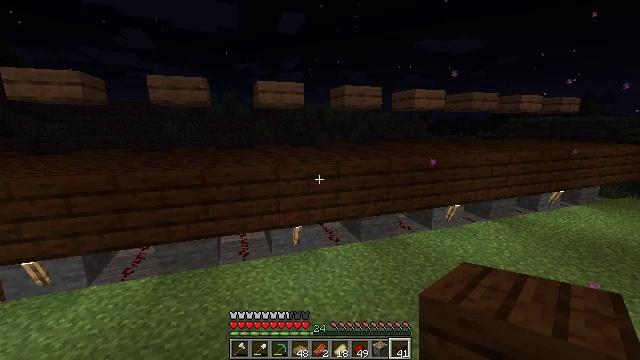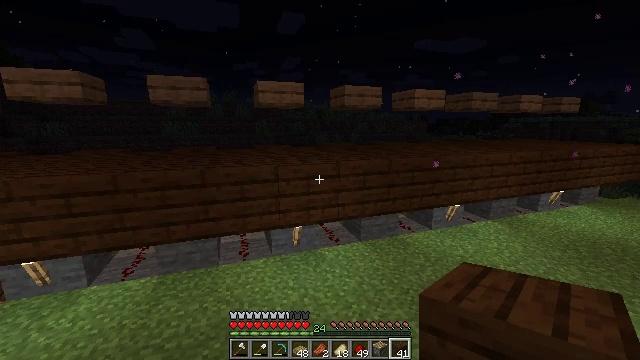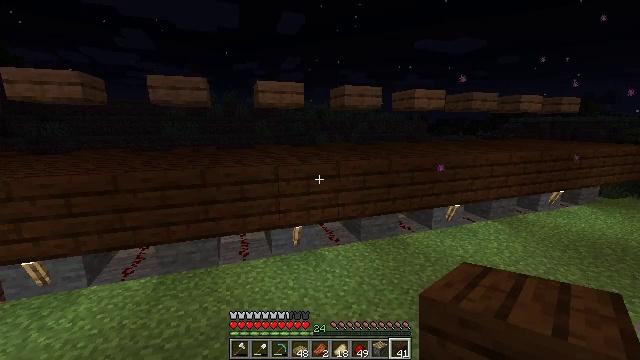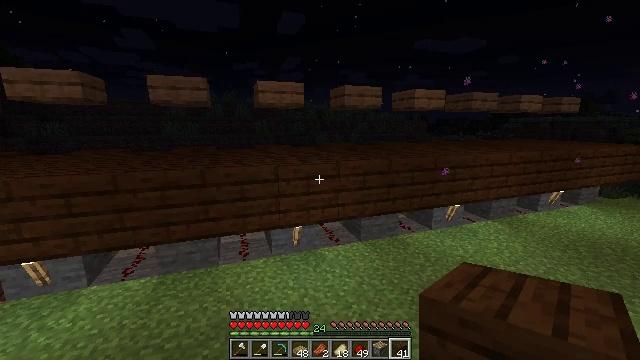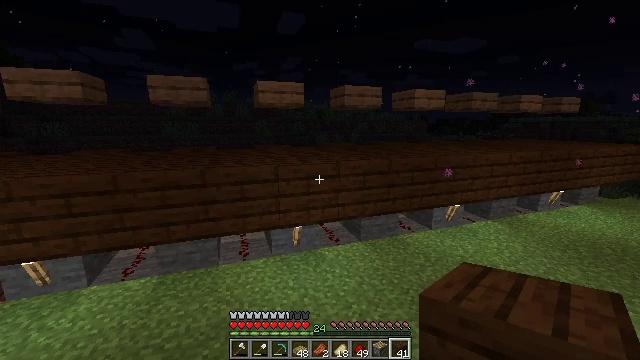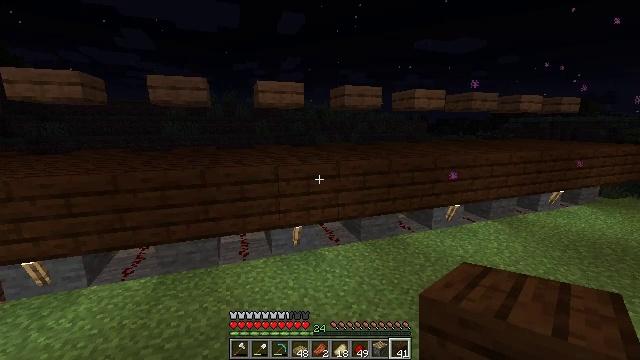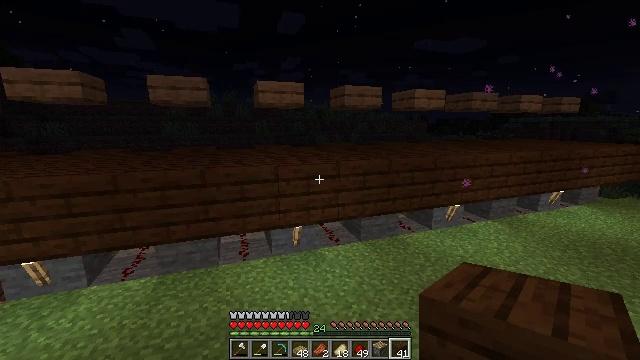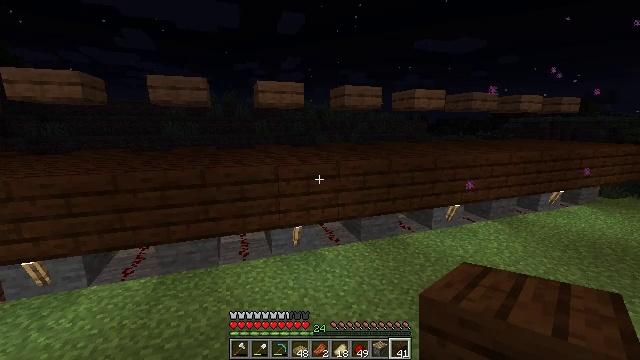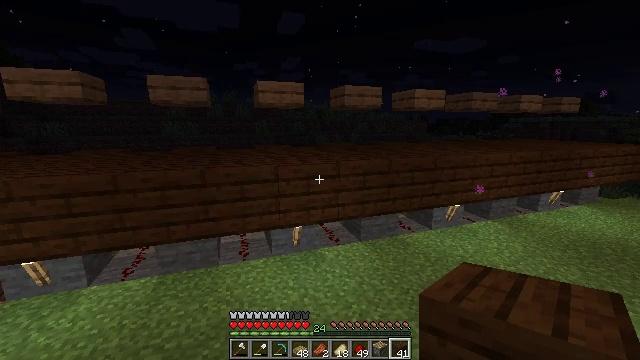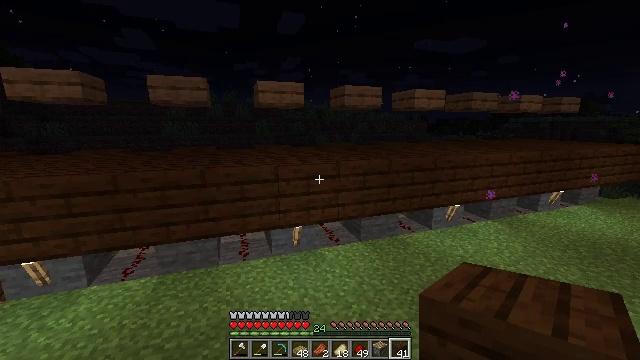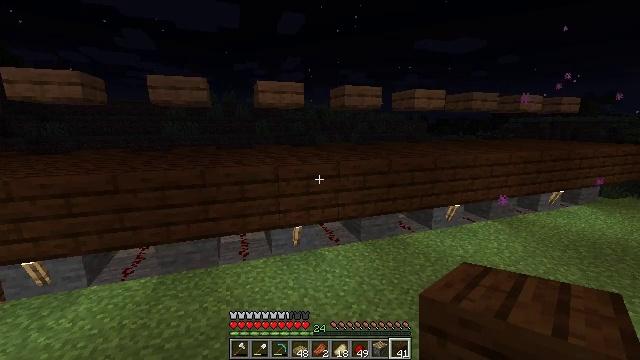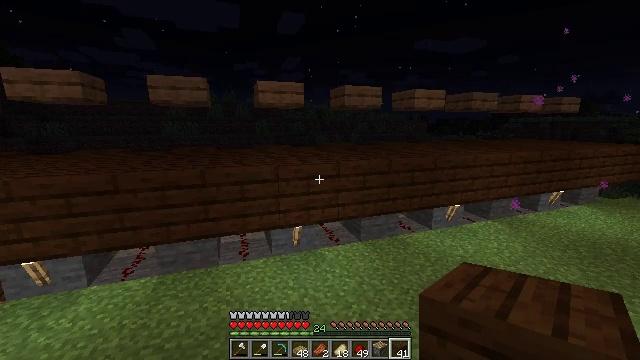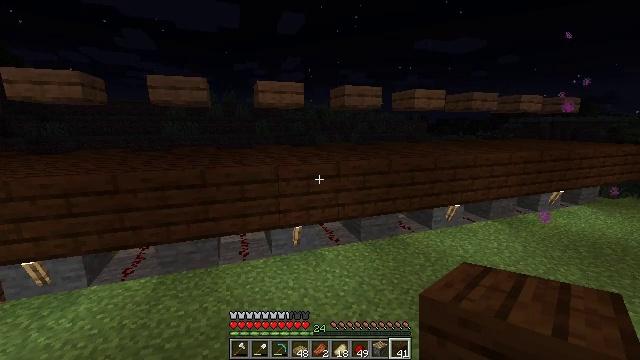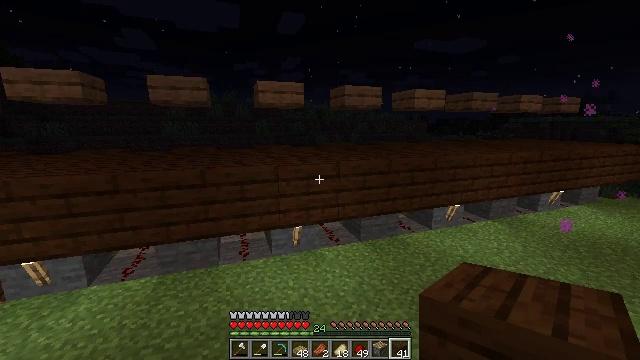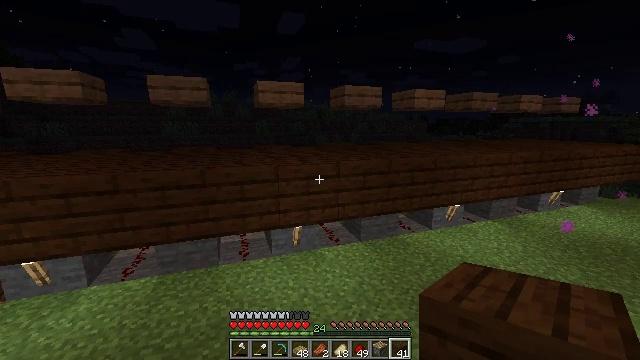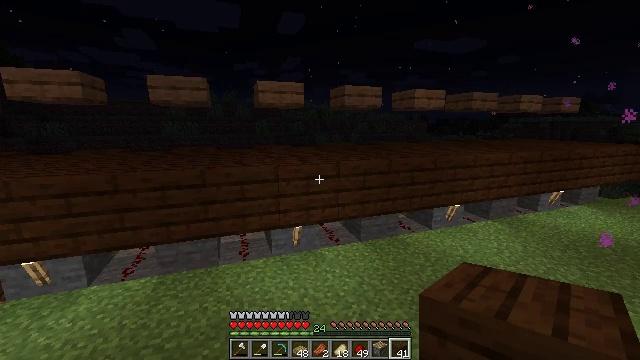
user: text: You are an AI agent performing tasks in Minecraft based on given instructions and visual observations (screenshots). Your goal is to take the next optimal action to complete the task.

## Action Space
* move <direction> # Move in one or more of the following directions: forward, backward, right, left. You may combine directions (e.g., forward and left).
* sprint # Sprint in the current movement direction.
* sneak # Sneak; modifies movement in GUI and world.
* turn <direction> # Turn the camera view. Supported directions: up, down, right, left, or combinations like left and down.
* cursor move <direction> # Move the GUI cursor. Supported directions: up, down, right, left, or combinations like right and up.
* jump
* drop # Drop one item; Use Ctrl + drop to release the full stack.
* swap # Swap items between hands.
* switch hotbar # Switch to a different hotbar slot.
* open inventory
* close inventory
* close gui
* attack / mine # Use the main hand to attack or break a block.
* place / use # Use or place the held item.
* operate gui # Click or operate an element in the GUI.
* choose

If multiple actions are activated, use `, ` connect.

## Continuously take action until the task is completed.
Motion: motion action
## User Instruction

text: Hunt mobs.
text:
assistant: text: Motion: no_op
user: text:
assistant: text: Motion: no_op
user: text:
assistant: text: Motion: no_op
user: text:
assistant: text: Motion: no_op
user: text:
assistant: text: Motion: no_op
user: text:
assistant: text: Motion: no_op
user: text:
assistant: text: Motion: no_op
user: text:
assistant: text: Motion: no_op
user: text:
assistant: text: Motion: no_op
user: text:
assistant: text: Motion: no_op
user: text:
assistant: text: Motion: no_op
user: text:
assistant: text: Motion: no_op
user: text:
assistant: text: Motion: no_op
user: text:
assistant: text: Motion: no_op
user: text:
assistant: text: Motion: no_op
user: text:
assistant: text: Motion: no_op
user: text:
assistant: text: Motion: no_op
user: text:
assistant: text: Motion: no_op
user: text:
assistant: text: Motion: no_op
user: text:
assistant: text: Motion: no_op
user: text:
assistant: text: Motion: no_op
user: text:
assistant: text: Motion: no_op
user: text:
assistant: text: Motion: no_op
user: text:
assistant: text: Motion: no_op
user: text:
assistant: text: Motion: no_op
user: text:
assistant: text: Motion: no_op
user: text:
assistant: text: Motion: no_op
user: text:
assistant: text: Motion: no_op
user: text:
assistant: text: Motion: no_op
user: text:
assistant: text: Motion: no_op